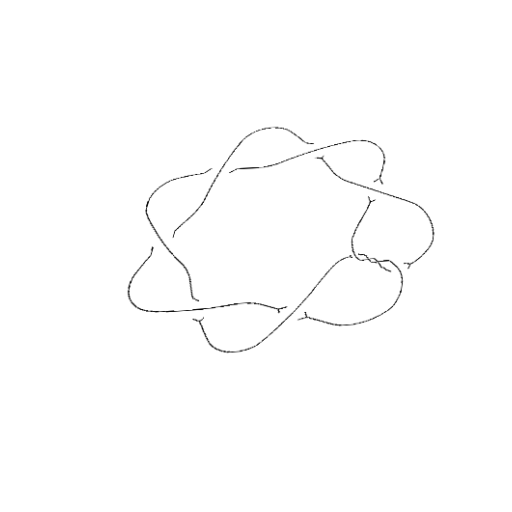
Crossing number: 10